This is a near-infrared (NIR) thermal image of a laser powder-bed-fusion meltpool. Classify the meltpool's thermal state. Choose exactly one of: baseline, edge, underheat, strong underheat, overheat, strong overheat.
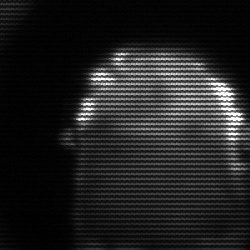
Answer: baseline